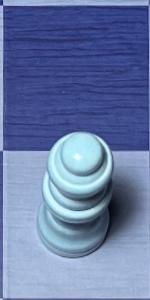
Label: Queen_White